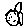
Label: moon